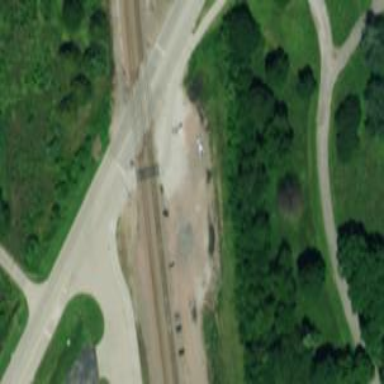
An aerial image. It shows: Railway crossing.